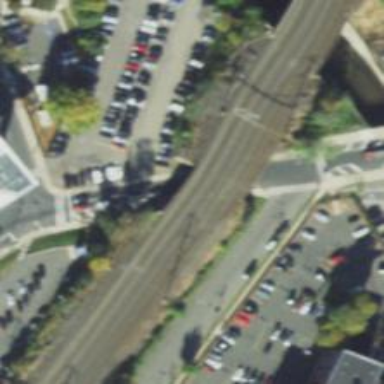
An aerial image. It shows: Railway with electrified contact lines.